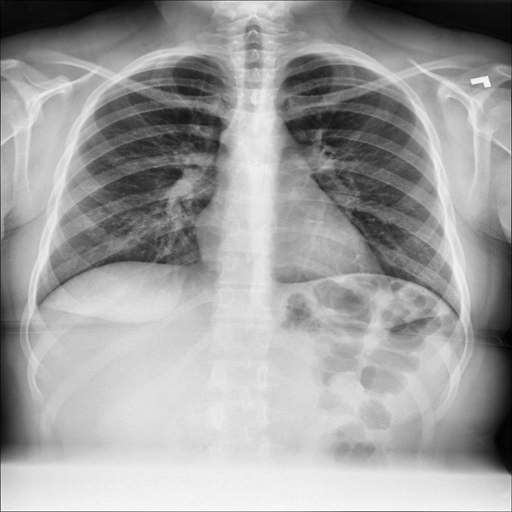
Finding: NORMAL